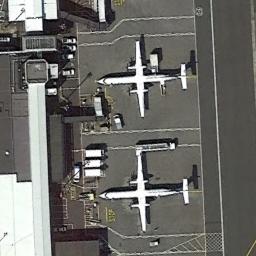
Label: airplane